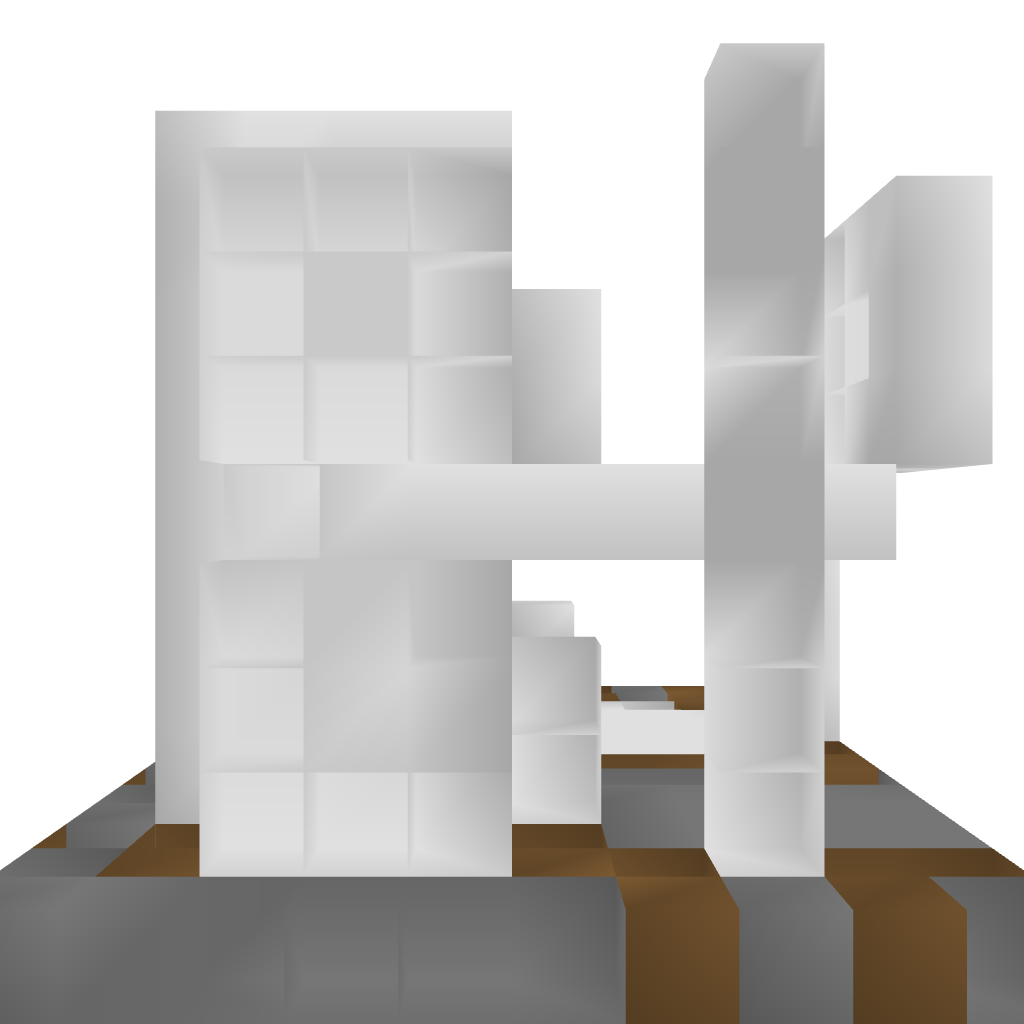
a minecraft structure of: Modern House #5 bad low quality